Question: Could somebody tell me how to change (or even find a file with), this code in wordpress?

I know what to change but I have no idea how.
I've already checked:
- All of the *.css files in my themes?- All of the *.php files. - And this is not in a Visual Editor in WP.
How to do it?
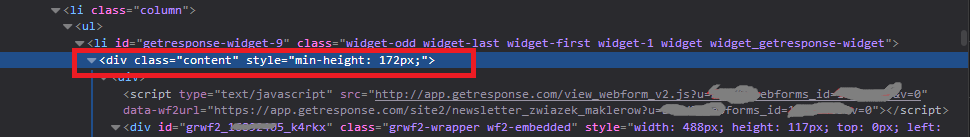
Answer: If it's just a one class that needs it's properties changed go to the visual editor and override the inline style with rule, like this:
'''
.content {
min-height: 150px !important;
}
'''
Also be careful when using !important - <URL>.